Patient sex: M
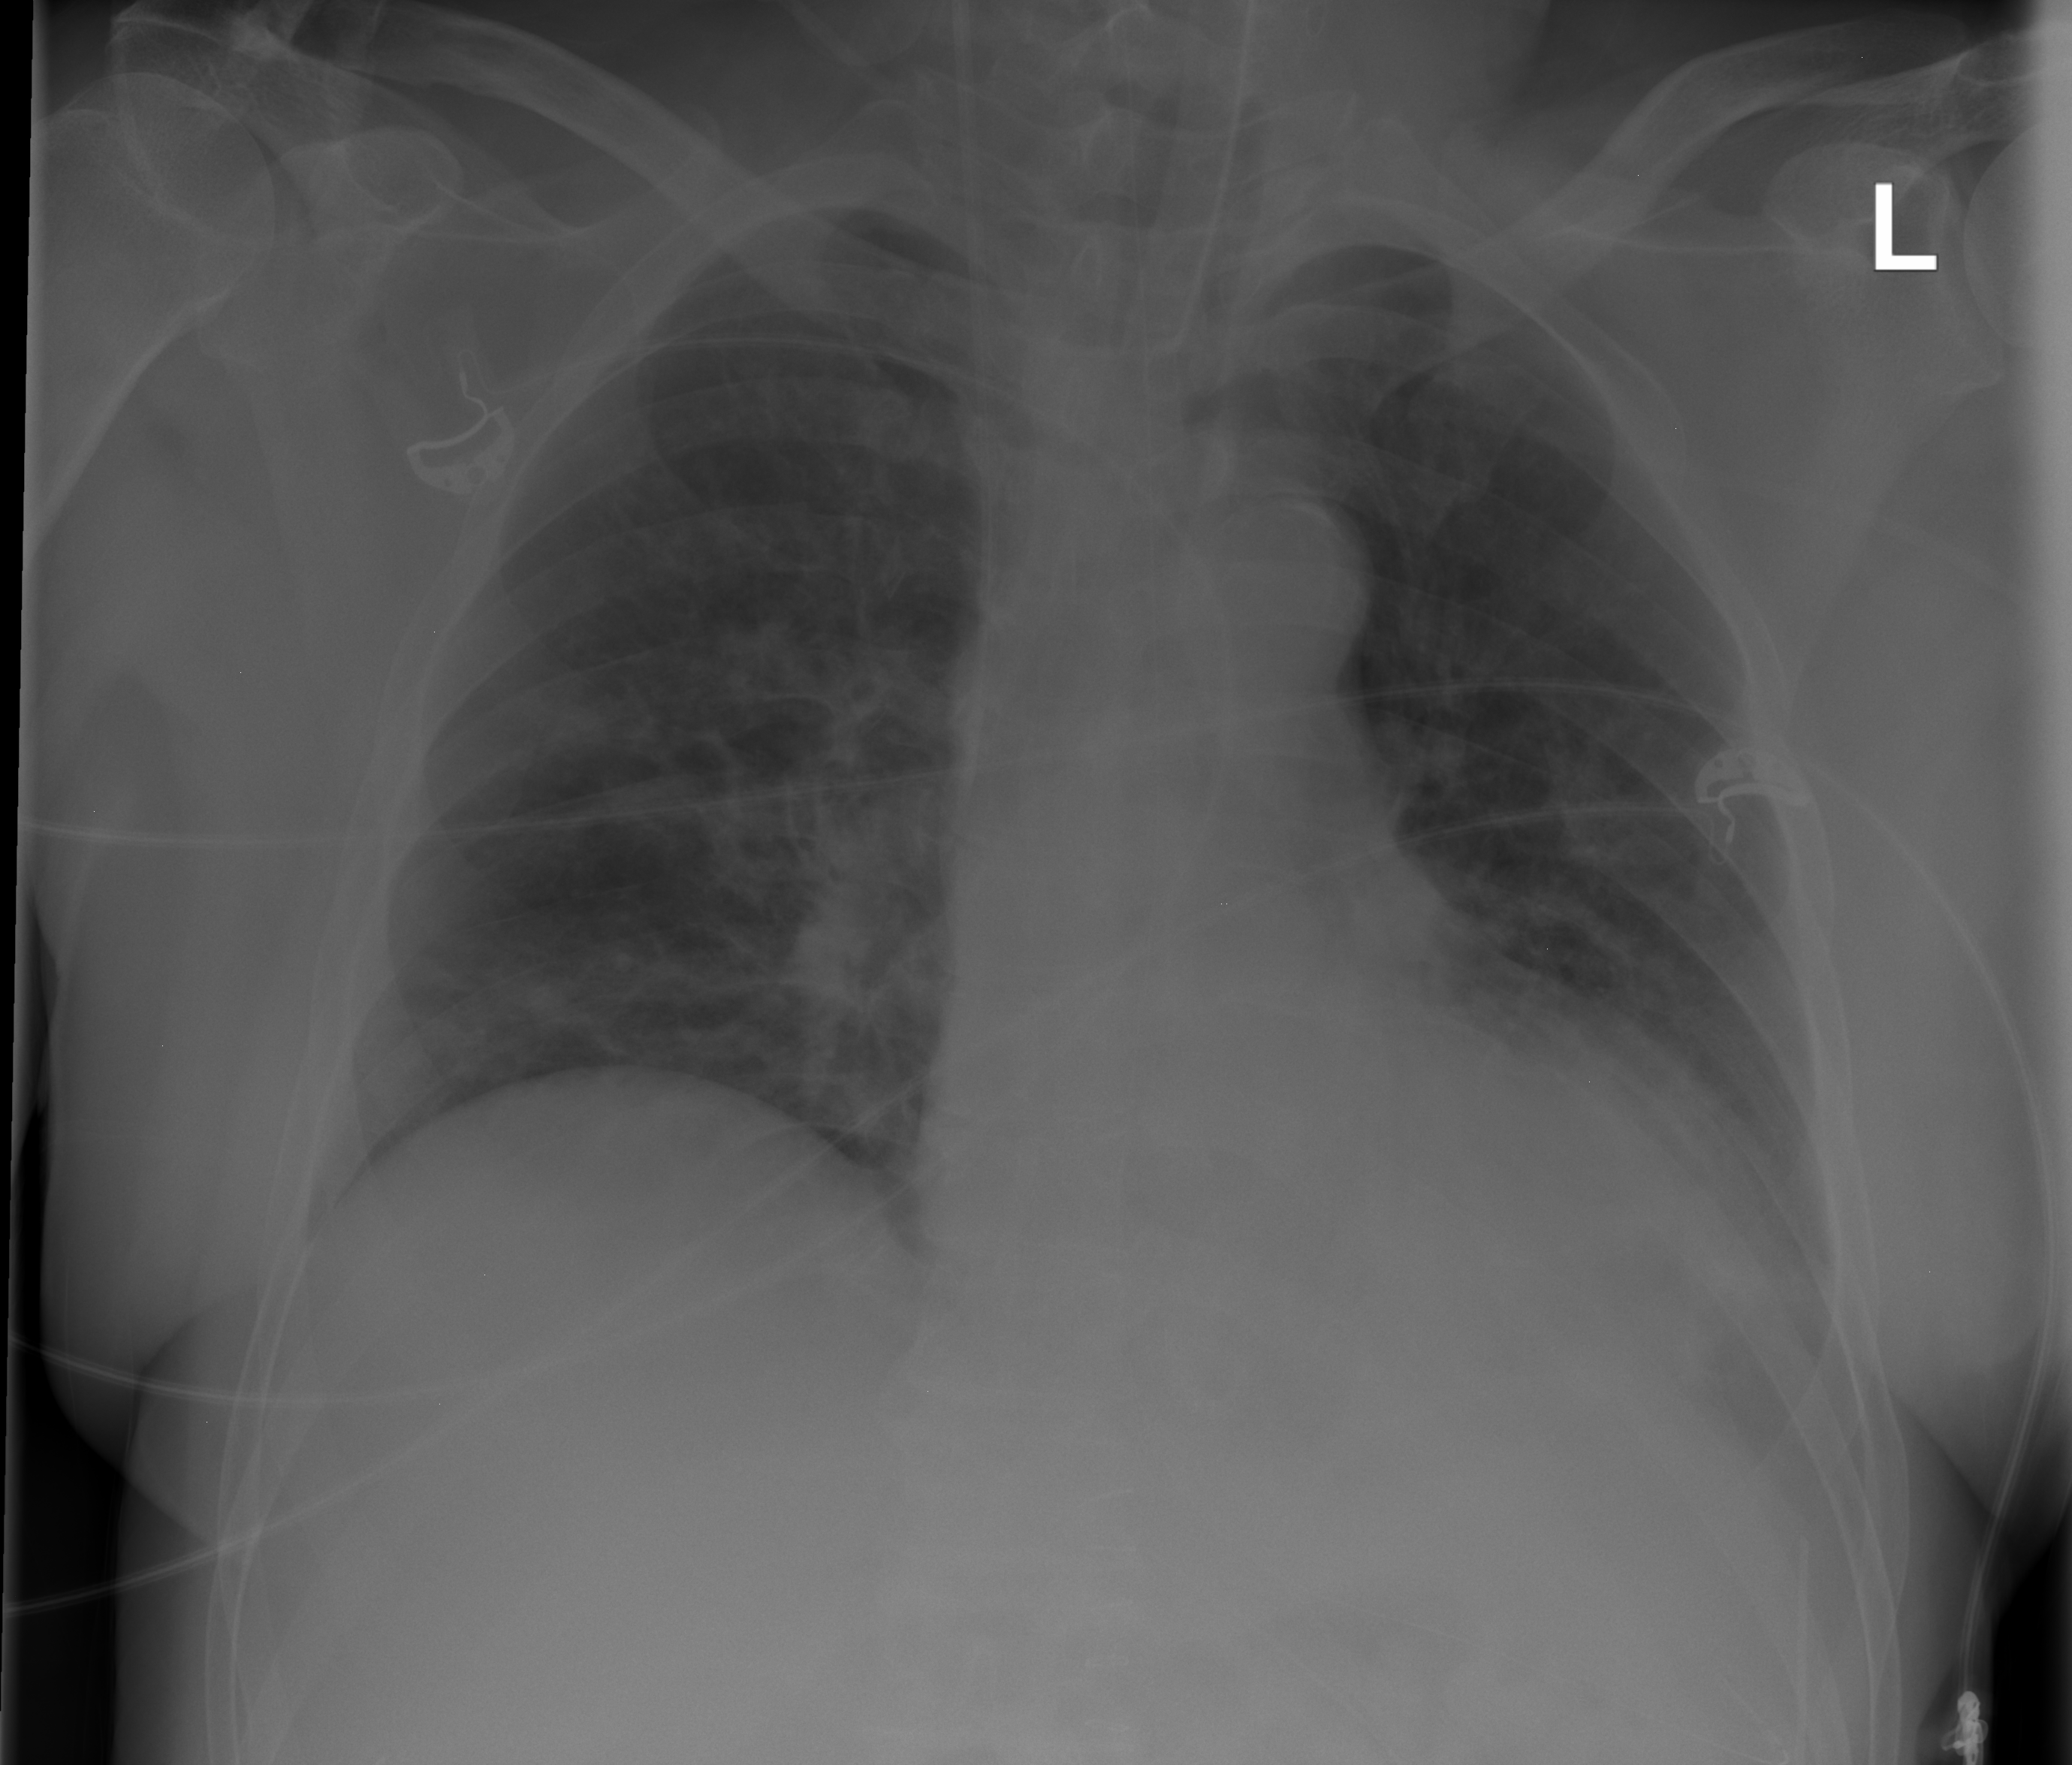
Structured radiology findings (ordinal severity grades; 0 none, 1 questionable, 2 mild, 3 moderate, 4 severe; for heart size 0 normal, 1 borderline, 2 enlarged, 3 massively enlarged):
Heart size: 2
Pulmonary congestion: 1
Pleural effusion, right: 0
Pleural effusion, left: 2
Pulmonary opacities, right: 0
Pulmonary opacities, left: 0
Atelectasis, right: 0
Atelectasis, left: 0